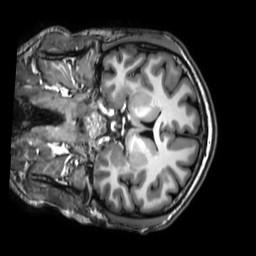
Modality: T1w
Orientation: coronal
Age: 27
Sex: male
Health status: healthy
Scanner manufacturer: philips
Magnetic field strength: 3 T
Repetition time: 0.009 s
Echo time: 0.003996 s